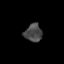
Tissue: lung
Cell type: Epithelial cells
Senescence score: 0.2182
Nuclear area (px): 304
Mean DAPI intensity: 72.651